Question:
I'm using GridBagLayout to make a StatusBar which looks like in the picture. I have 4 areas, so I have a button in the first one, then info messages in the second one, and then I want two more (and i also have a fifth one to make the corner).
The button area fits perfectly, because the content is always a button with the same width. Same with the corner area. The info area must get all the space available. 3rd and 4th areas must have a fixed value, independent from the screen size.
How can I do that?
My current code is:
'''
public MyStatusBar() {
setLayout(new GridBagLayout());
setPreferredSize(new Dimension(getWidth(), 23));
GridBagConstraints c = new GridBagConstraints();
botonDispositivo = new JButton("");
this.setText(0, "Disconnected");
URL imageUrl = getClass().getResource("resources/22x22/dispositivo01.png");
this.setButtonImg(imageUrl);
this.setButtonEnabled(false);
c.gridx = 0;
c.gridy = 0;
c.fill = GridBagConstraints.BOTH;
c.anchor = GridBagConstraints.WEST;
c.gridwidth = 1;
c.gridheight = 1;
this.add(botonDispositivo, c);
c.insets= new Insets(0,10,0,0);
c.gridx ++;
c.gridy = 0;
c.weightx = 0.7;
c.fill = GridBagConstraints.HORIZONTAL;
msgLabel = new JLabel("");
msgLabel.setPreferredSize(new Dimension(500, msgLabel.getHeight()));
this.add(msgLabel, c);
this.setText(1, "Waiting for potentiostat conection");
c.gridx ++;
c.gridy = 0;
c.weightx = 0.0;
c.fill = GridBagConstraints.NONE;
this.add(new SeparatorPanel(Color.GRAY, Color.WHITE), c);
c.gridx ++;
c.gridy = 0;
c.fill = GridBagConstraints.NONE;
c.weightx = 0.0;
overErrorLabel = new JLabel("");
overErrorLabel.setSize(new Dimension(150, overErrorLabel.getHeight()));
this.add(overErrorLabel, c);
//this.setText(2, "");
c.gridx ++;
c.gridy = 0;
c.weightx = 0.0;
c.fill = GridBagConstraints.NONE;
this.add(new SeparatorPanel(Color.GRAY, Color.WHITE), c);
c.gridx ++;
c.gridy = 0;
c.weightx = 0.0;
c.fill = GridBagConstraints.NONE;
c.anchor = GridBagConstraints.EAST;
timeLabel = new JLabel("");
timeLabel.setMinimumSize(new Dimension(150, timeLabel.getHeight()));
//timeLabel.setMaximumSize(new Dimension(150, timeLabel.getHeight()));
this.add(timeLabel, c);
//this.setText(3, "");
JPanel rightPanel = new JPanel(new GridBagLayout());
c.gridx ++;
c.gridy = 0;
c.weightx = 0.0;
c.fill = GridBagConstraints.BOTH;
rightPanel.add(new JLabel(new AngledLinesWindowsCornerIcon()), c);
rightPanel.setOpaque(false);
c.gridx ++;
c.gridy = 0;
c.fill = GridBagConstraints.BOTH;
this.add(rightPanel, c);
setBackground(SystemColor.control);
}
'''
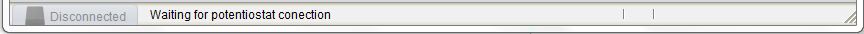
Answer: for better and easiest output to the GUI is better look for 'Borderlayout',
'JPanel#setPrefferedSize(200, 30);' for 'JButton' with 'Icon' and JLabel put to the 'WEST area'
'JPanel#setPrefferedSize(200, 30);' (rightPanel) to the 'EAST area'
put another 'JPanel' to 'CENTER area'